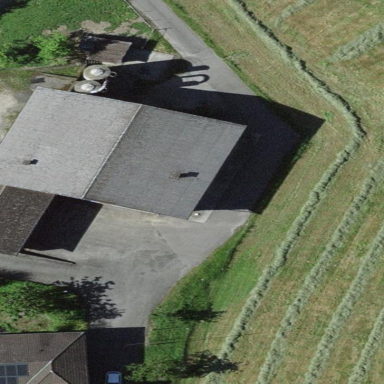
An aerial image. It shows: Barn.